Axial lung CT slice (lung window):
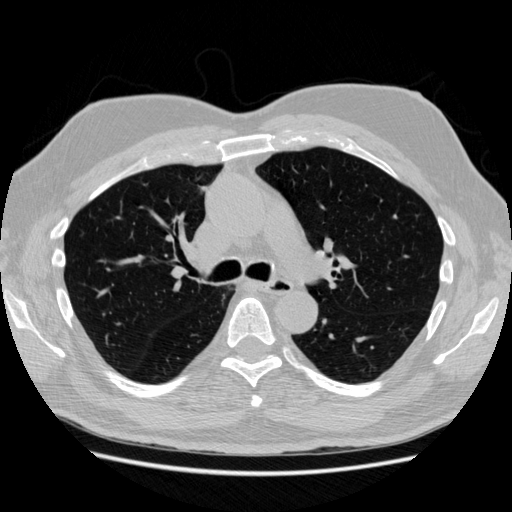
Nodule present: yes
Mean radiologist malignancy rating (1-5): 2.5